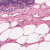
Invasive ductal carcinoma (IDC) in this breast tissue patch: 0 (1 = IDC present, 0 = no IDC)